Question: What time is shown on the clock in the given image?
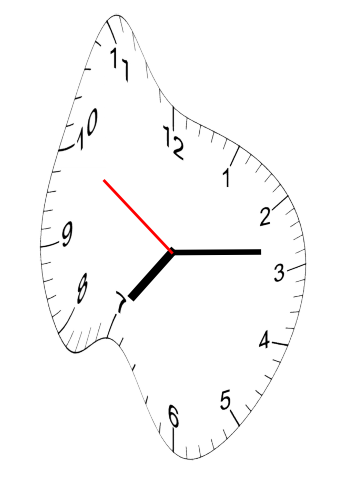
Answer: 07:13:50